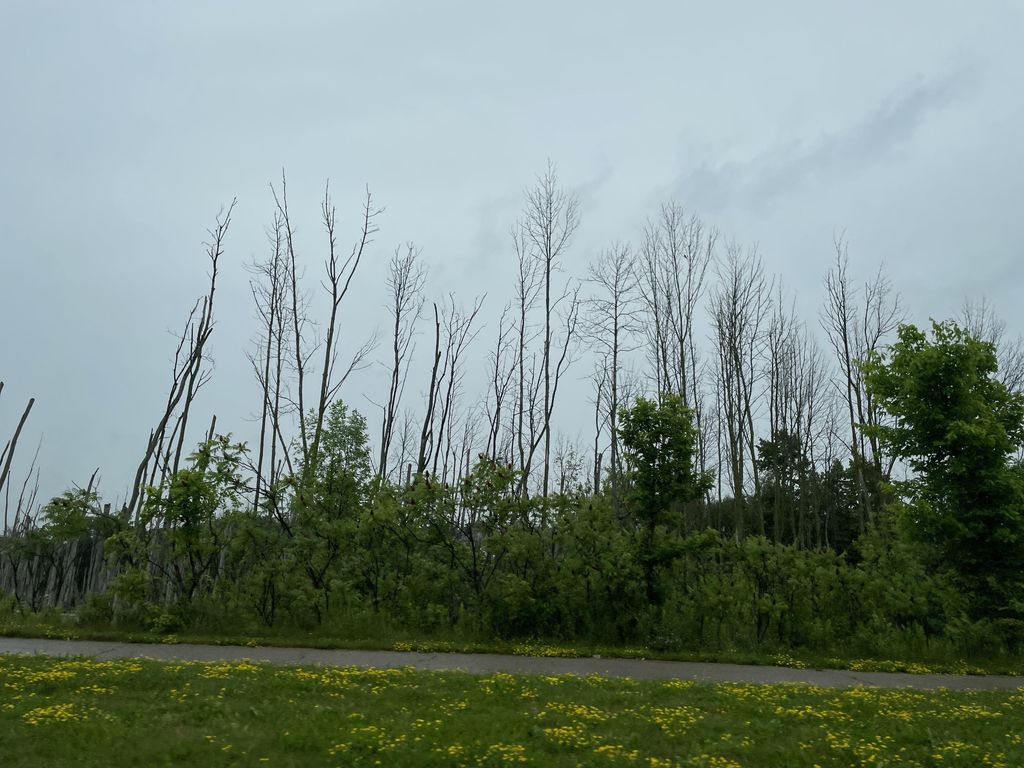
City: kitchener-waterloo